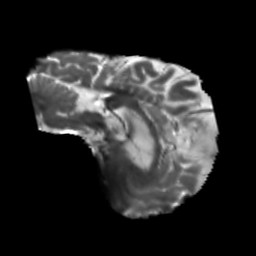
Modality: T2w
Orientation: sagittal
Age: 46
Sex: female
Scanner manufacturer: siemens
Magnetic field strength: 3 T
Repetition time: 5.47 s
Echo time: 0.0854 s